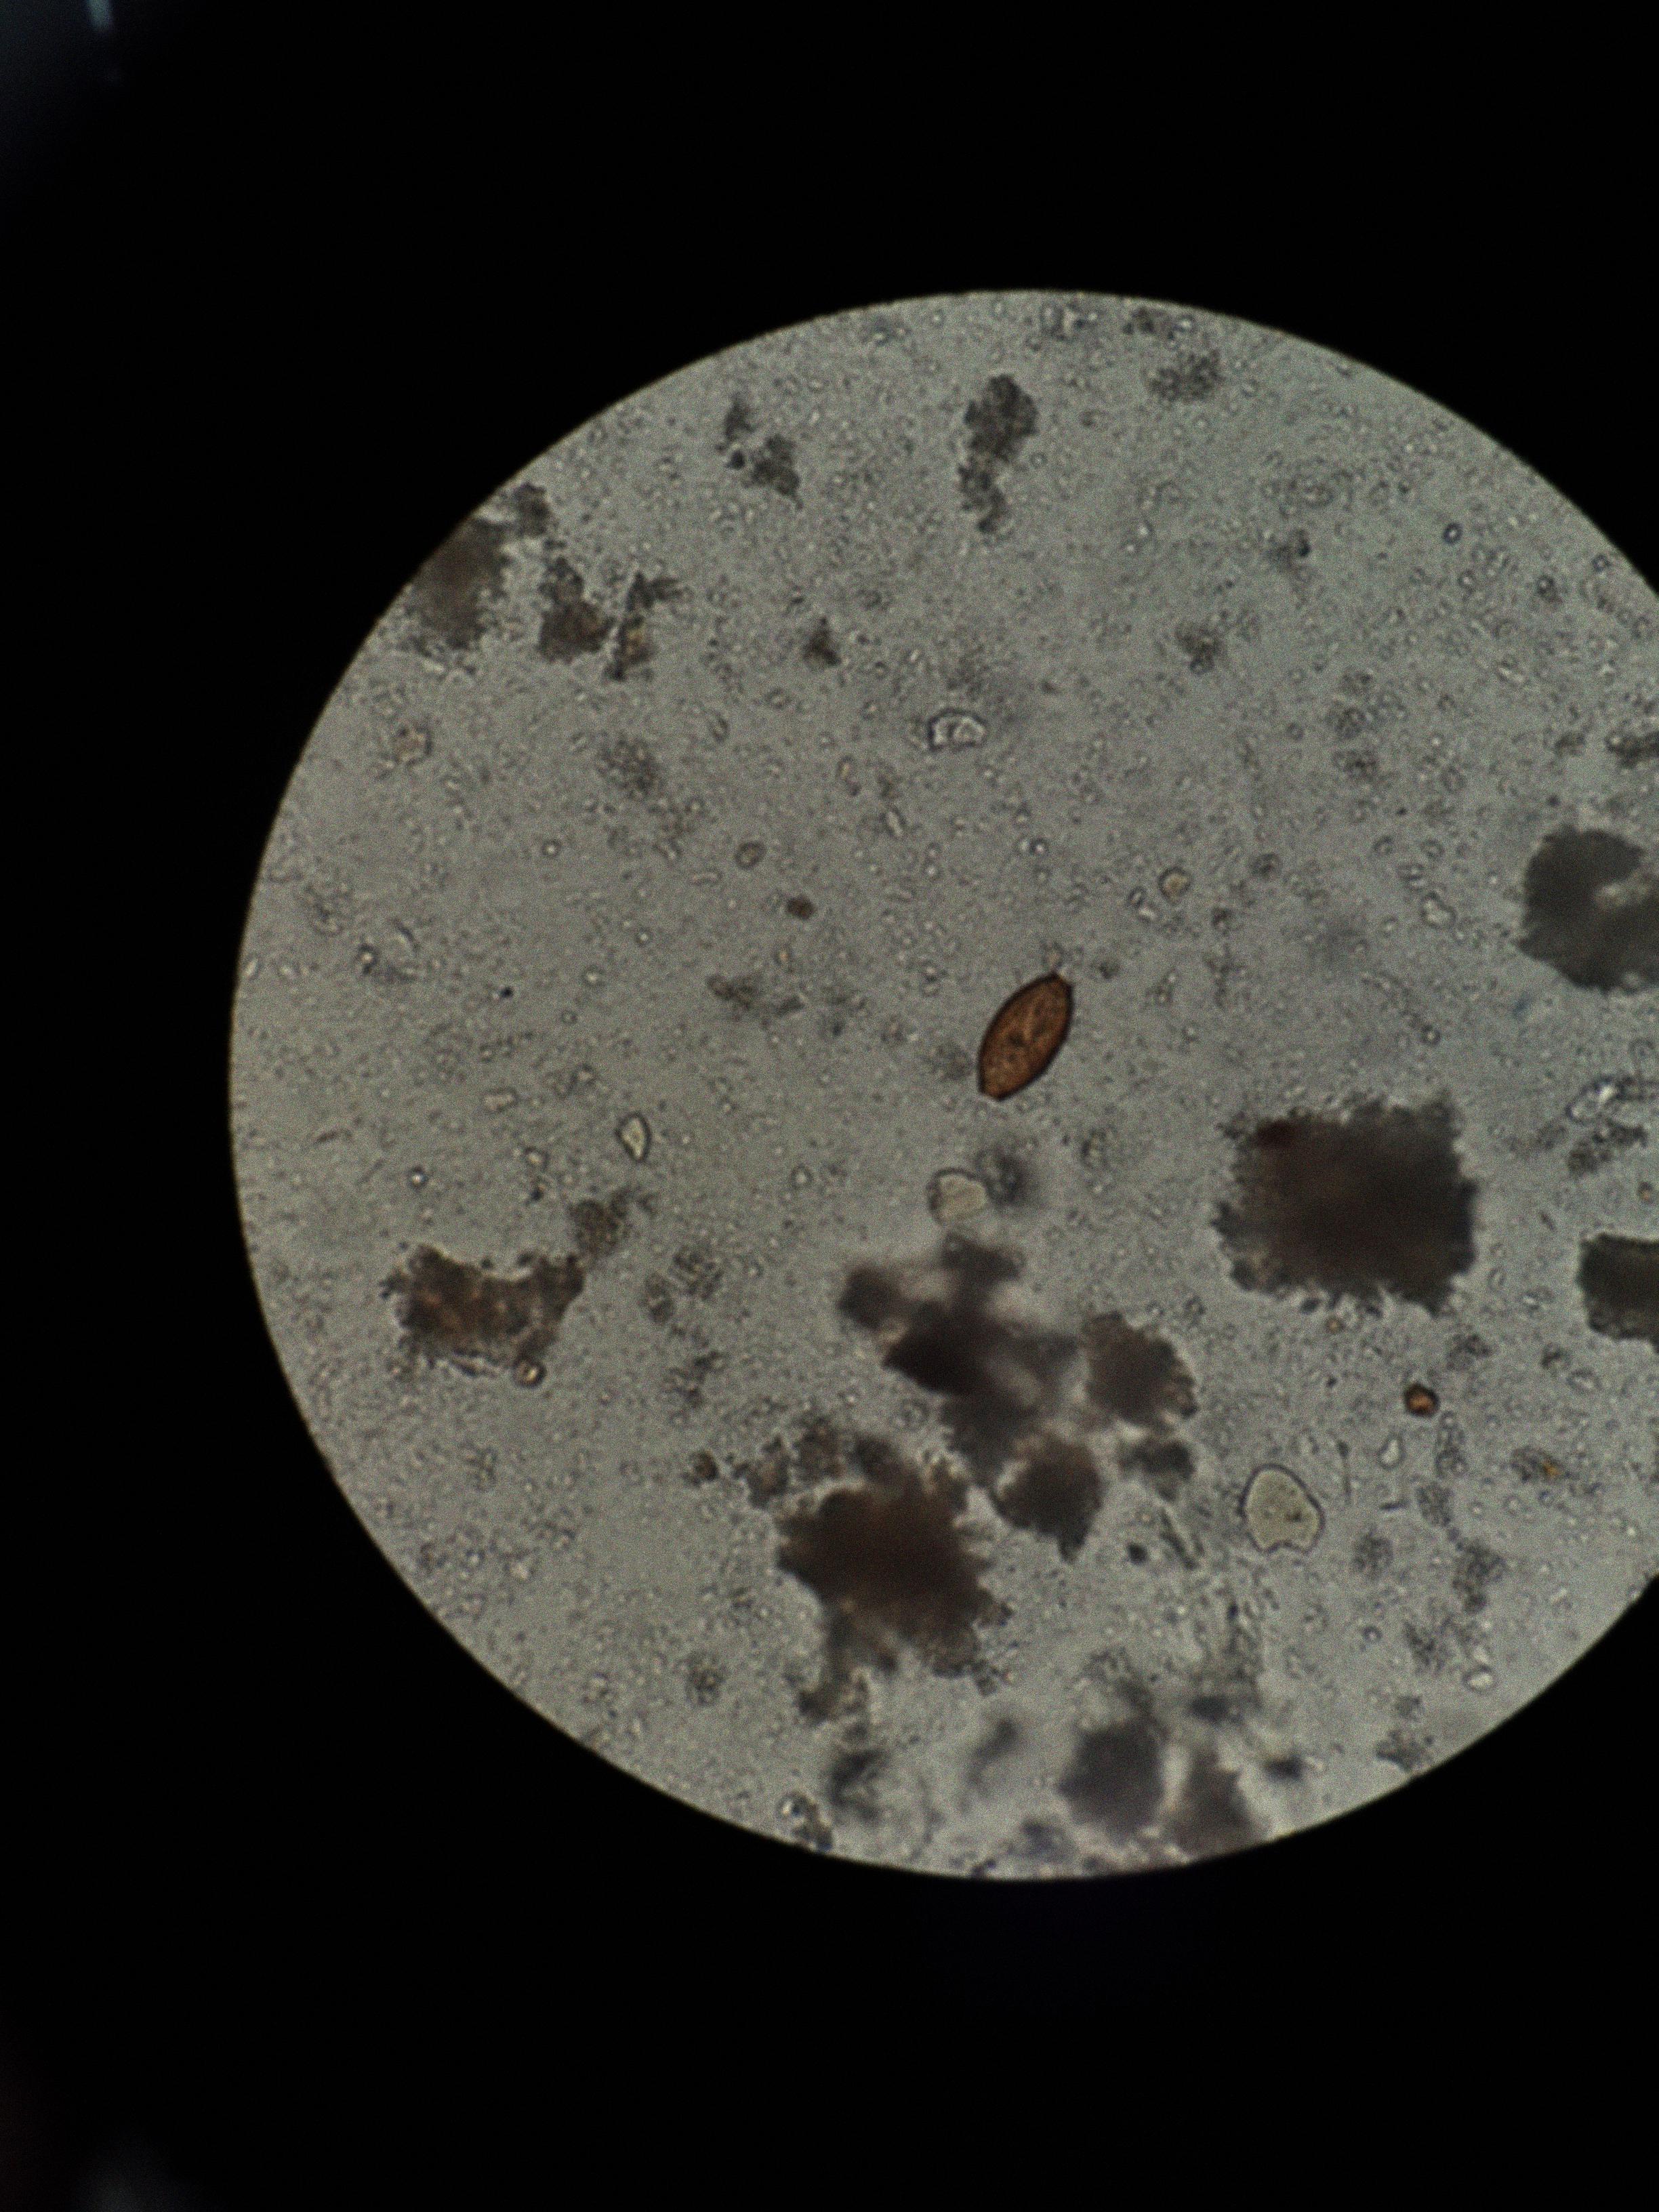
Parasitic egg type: Trichuris trichiura